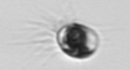
Label: Balanion